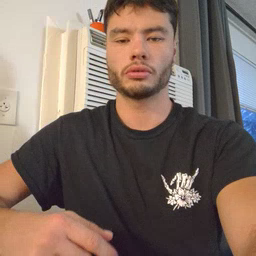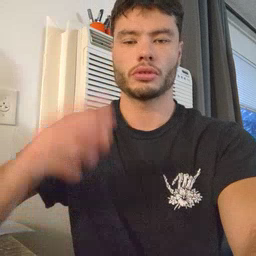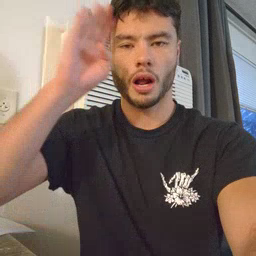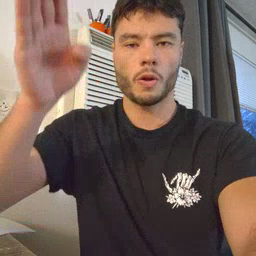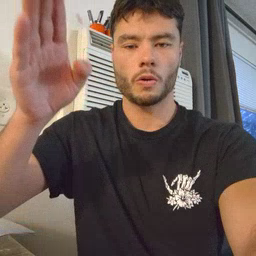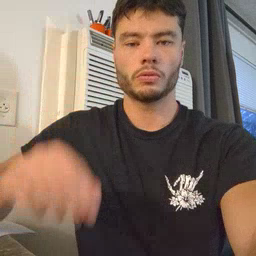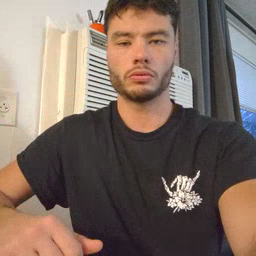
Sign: hello